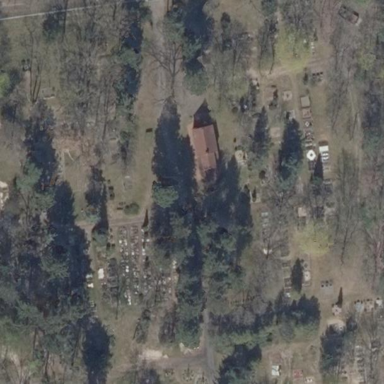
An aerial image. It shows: Cemetery.